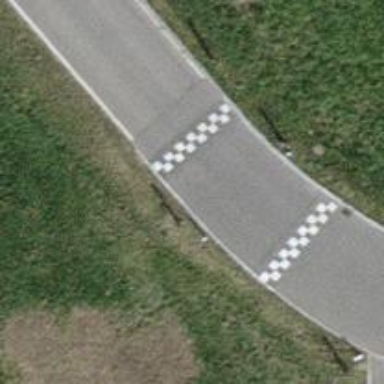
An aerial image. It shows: Bump for traffic calming.